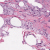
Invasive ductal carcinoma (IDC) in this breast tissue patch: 0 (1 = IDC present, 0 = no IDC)